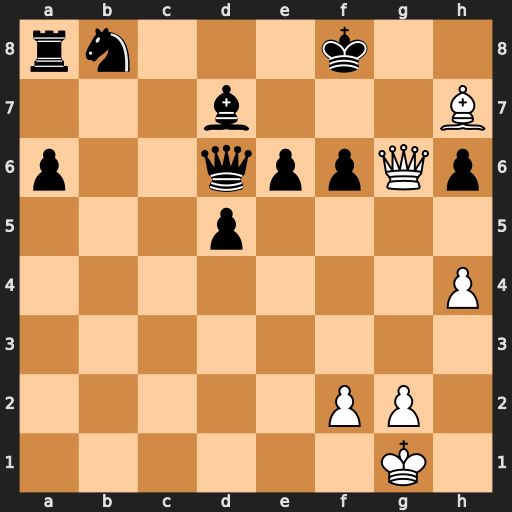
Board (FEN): rn3k2/3b3B/p2qppQp/3p4/7P/8/5PP1/6K1
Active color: w
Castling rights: -
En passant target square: -
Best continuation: Qxf6+ Ke8 Bg6#